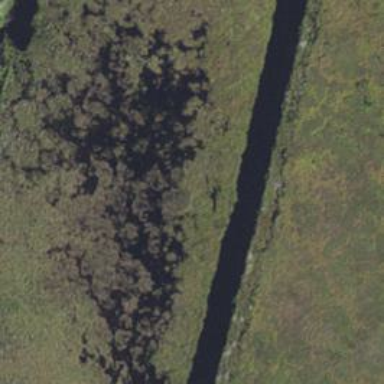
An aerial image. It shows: Canal.